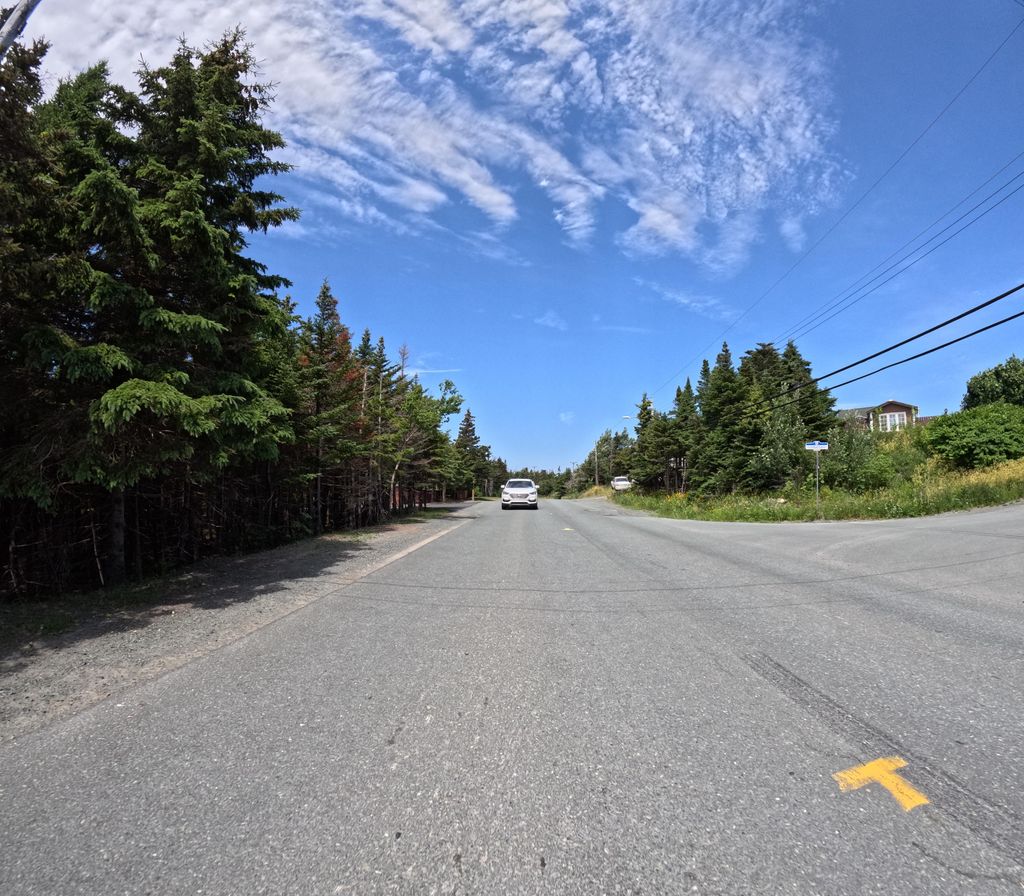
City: st_johns